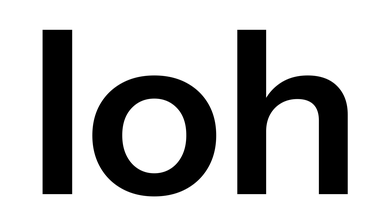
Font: InstrumentSans_SemiBold